Question: I have a visual studio 2013 with resharper 8.1 installed.
Out of nowhere all the unittests started being ignored, with no stack message at all.
I've already, restarted VS, PC, and even uninstalled resharper.
Any thoughts?
Is there any log file available that could, at least, give me an extra hint?
TKS
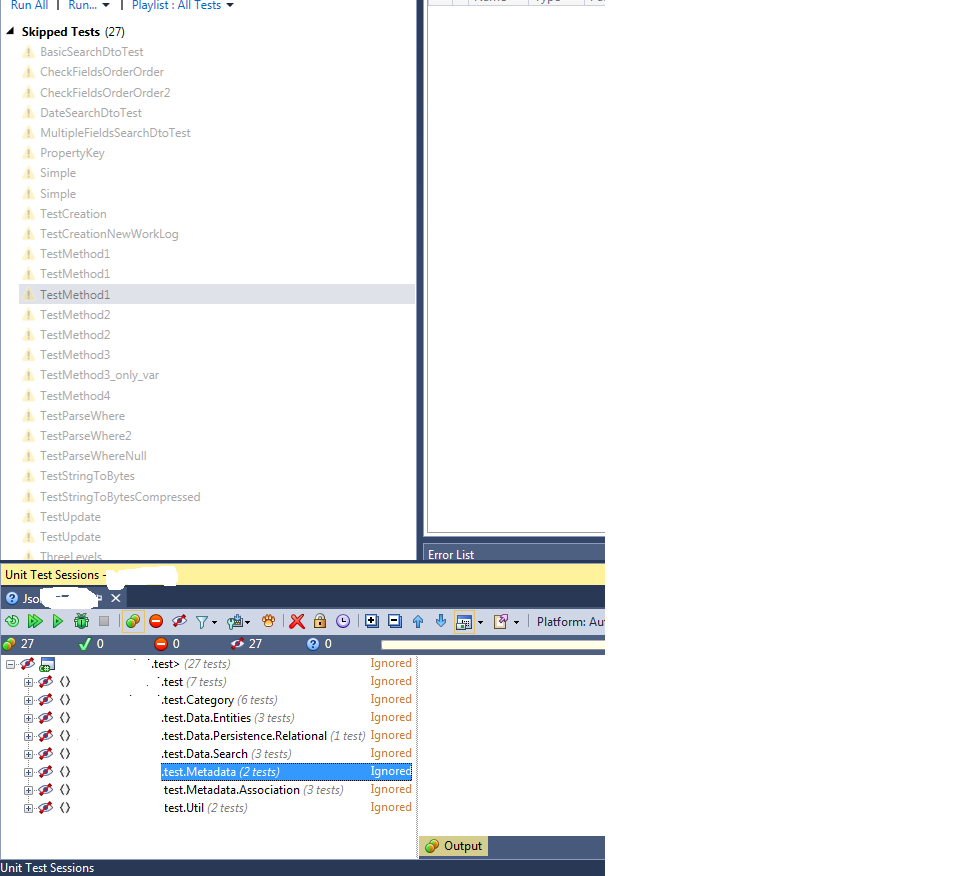
Answer: The problem turned out to be a duplicated file in a deployment folder. Don't know how windows let 2 files with the same name at the same folder, but they were there.